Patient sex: M
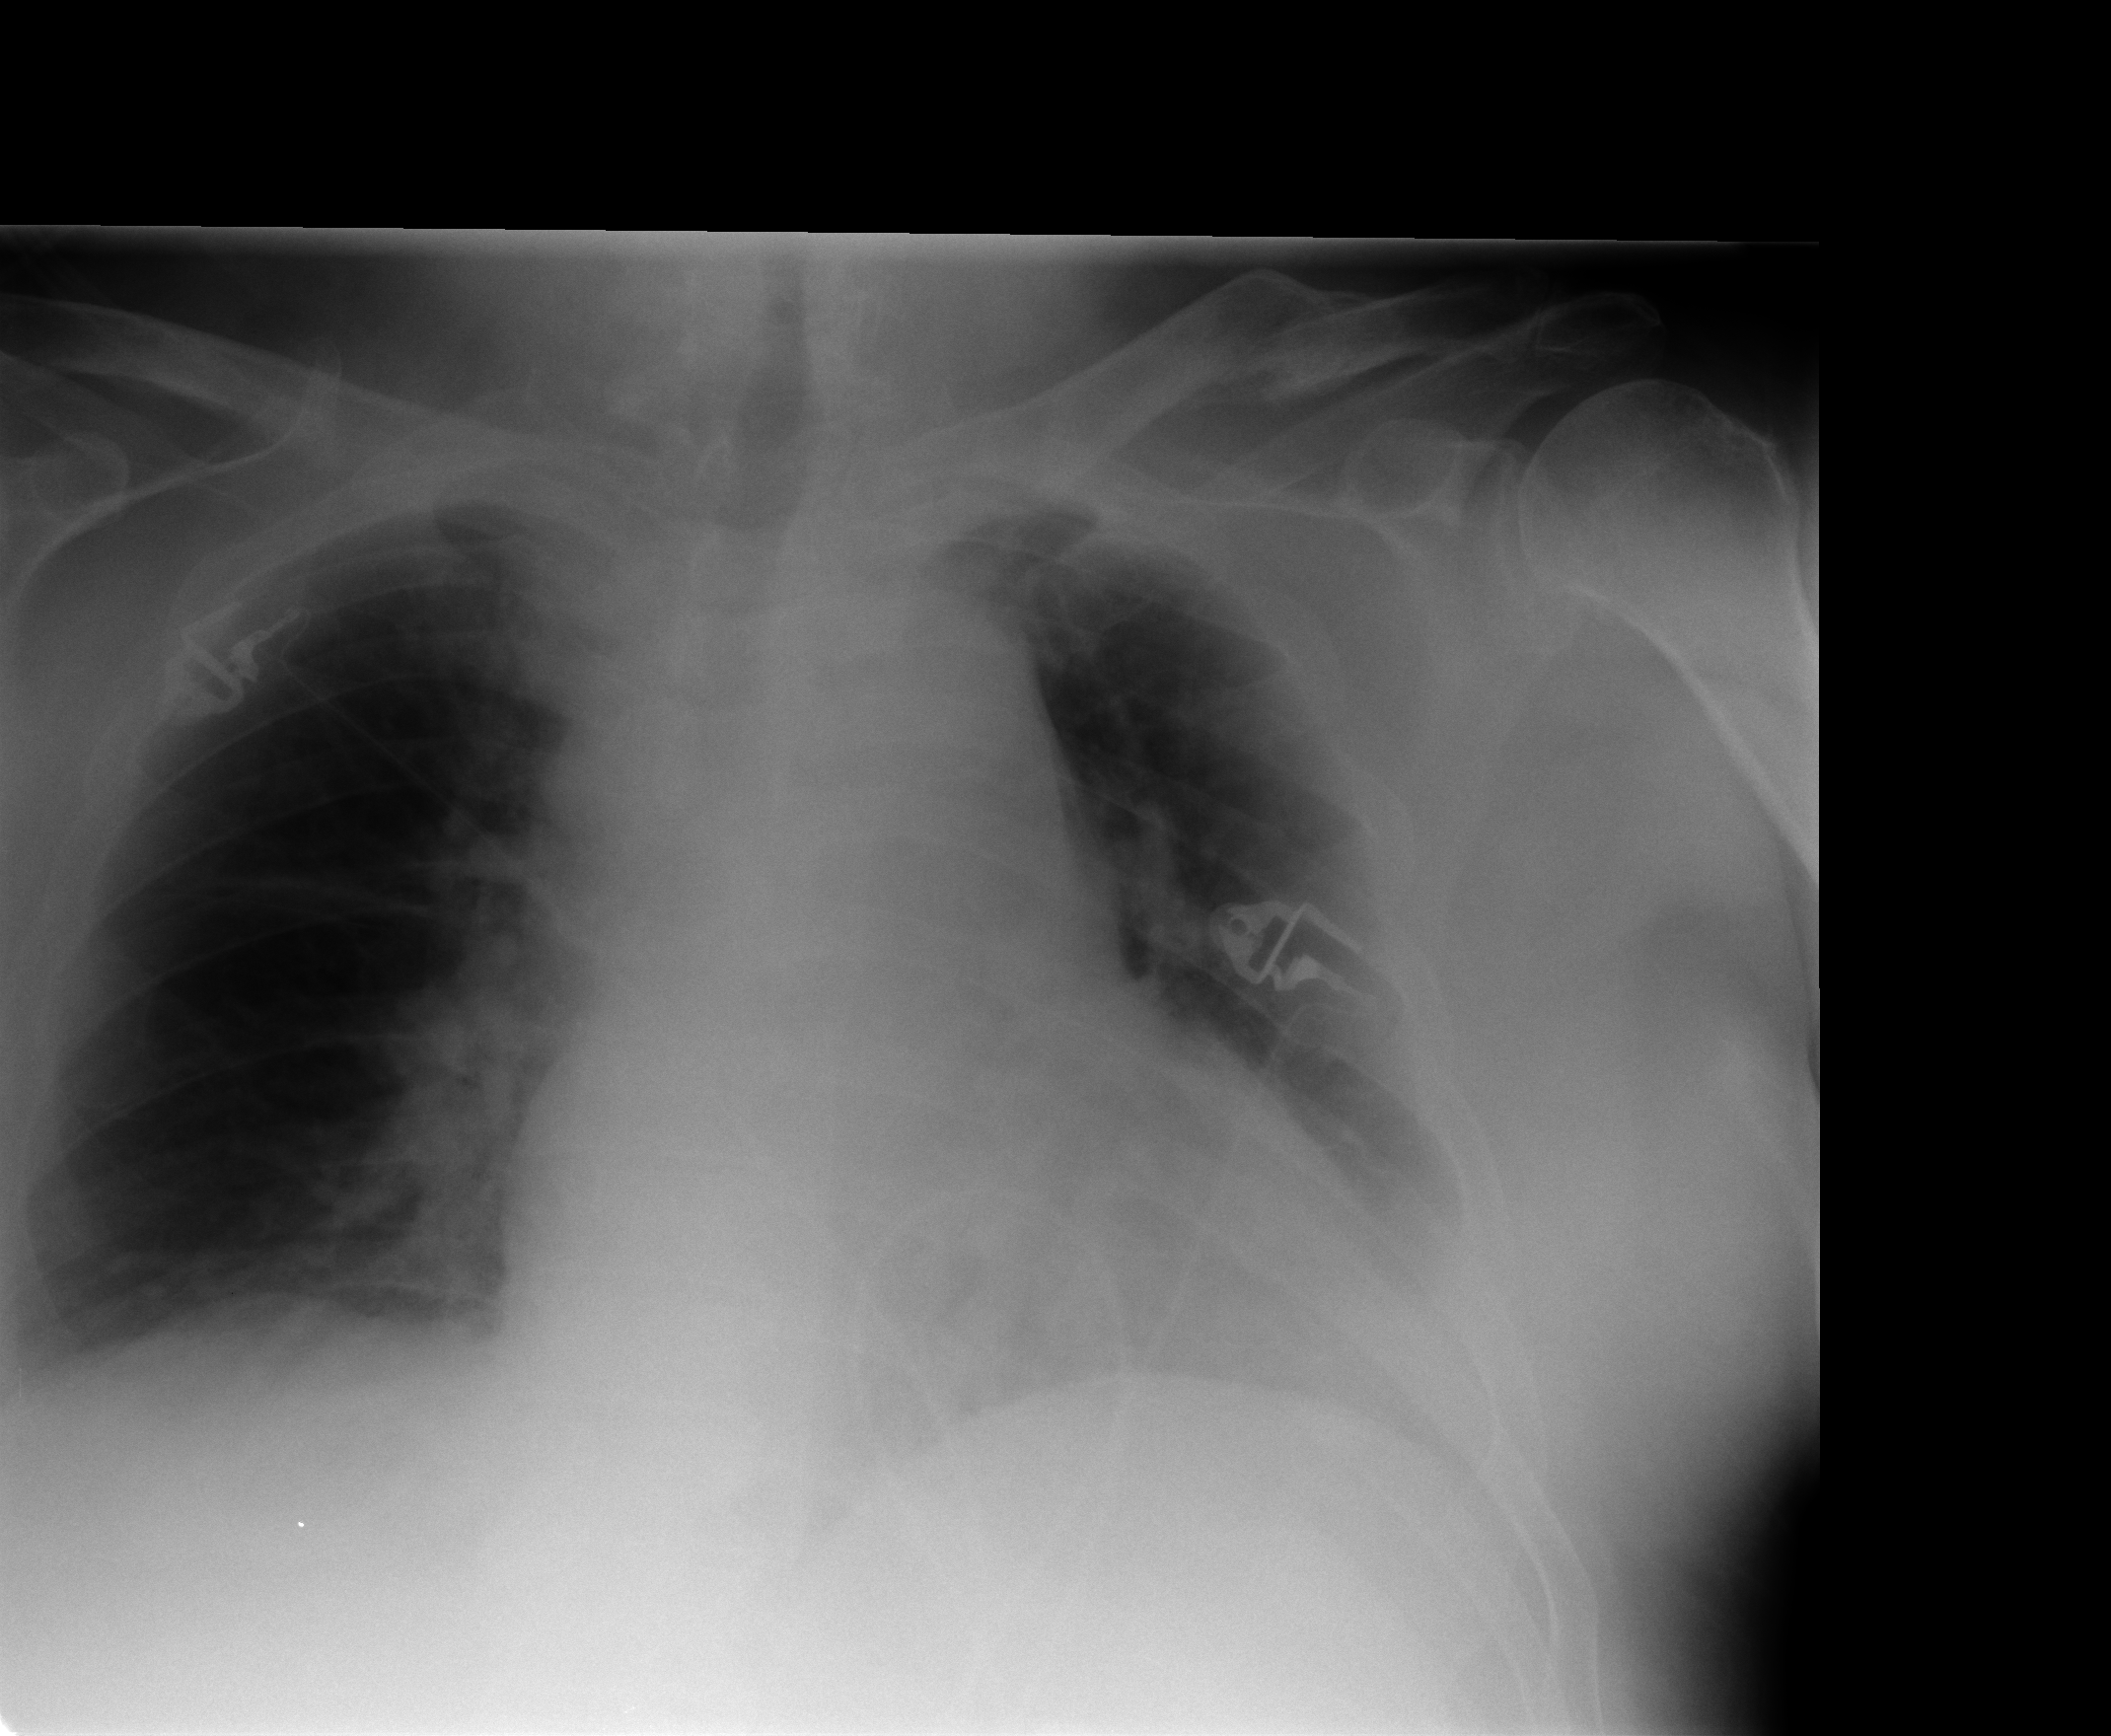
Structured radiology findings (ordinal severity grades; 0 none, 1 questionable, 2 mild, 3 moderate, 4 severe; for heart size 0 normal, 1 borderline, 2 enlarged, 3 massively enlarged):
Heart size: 0
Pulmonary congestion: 1
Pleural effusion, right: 0
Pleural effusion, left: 0
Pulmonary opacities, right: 0
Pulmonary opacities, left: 0
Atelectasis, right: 0
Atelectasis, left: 0